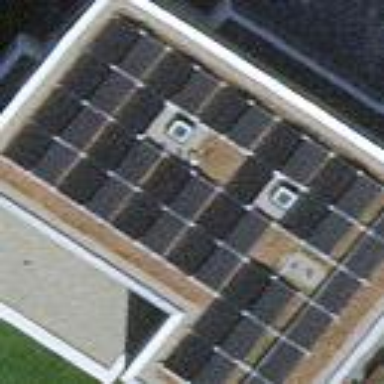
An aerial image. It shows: Solar power generator using photovoltaic panels.